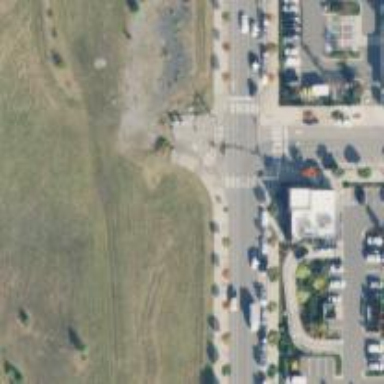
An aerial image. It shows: Asphalt footway with crossing.